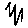
Label: zigzag